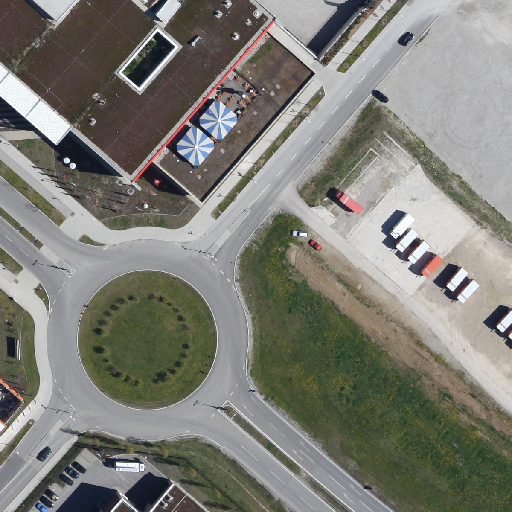
Referring expression: impervious surface